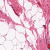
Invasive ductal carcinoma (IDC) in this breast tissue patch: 0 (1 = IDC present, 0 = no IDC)